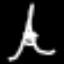
Label: The Eiffel Tower